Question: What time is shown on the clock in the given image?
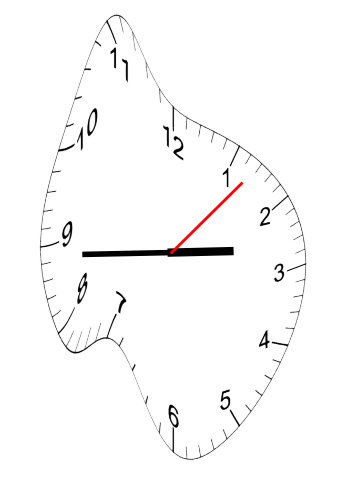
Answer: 02:44:07